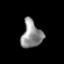
Tissue: prostate
Cell type: T cells
Senescence score: 0.3616
Nuclear area (px): 540
Mean DAPI intensity: 143.191